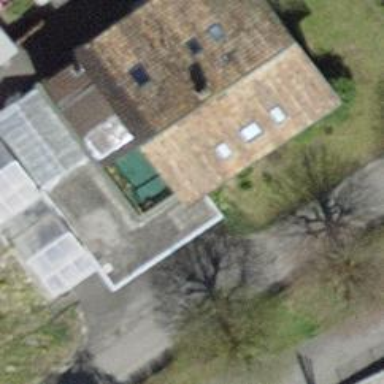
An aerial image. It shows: Building with gabled roof made of roof tiles.